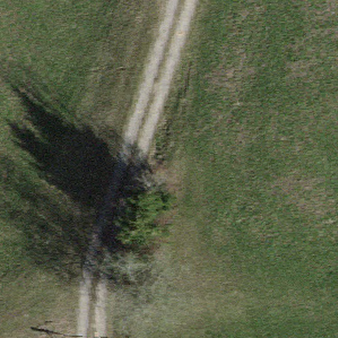
Label: other